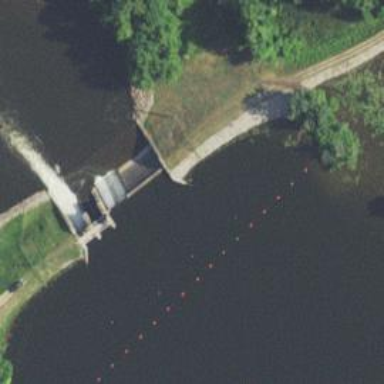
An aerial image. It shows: Dam across waterway.